Question: Given the lengths of the sides of 2 triangles. Determine if the second triangle can fit inside the first triangle?
For more detailed info read the full problem statement below:
<URL>
My implementation below tries all the (3!)^2 possible combinations of aligning the bases of the triangles. It then tries to shift the second triangle inside the first triangle while checking that the base of the second triangle doesn't exceed the base of the first triangle.
But I keep getting Wrong Answer(WA) #16.

The case I gave is the second image. It is obvious that if you rotate PQR to align the sides of length 2.77 and 3.0 the third vertex will not be inside triangle ABC. The side of length 4.2 can only be aligned along the side of len 5. Thus this case is satisfied only in the configuration show in the second image.
Can you help me find the bug, suggest some test cases where my algorithm breaks down. Alternative algorithms are also welcome.
'''
#include <cmath>
#include <iostream>
using namespace std;
const double PI = atan(1.0)* 4;
// Traingle ABC (Envelope)
double xa, ya, xb, yb, xc, yc;
// Traingle PQR (Postcard)
double xp, yp, xq, yq, xr, yr;
// Angle between sides AB and AC
double theta;
double signWrtLine(double x1, double y1, double x2, double y2, double x, double y)
{
double A = y2 - y1;
double B = x1 - x2;
double C = -(A * x1 + B * y1);
return (A * x + B * y + C);
}
bool fit()
{
if ((xr > xc) || (yq > yb)) return false;
if (signWrtLine(xa, ya, xb, yb, xq, yq) < 0) {
double d = (yq / tan(theta)) - xq;
return (xr + d <= xc);
}
return (signWrtLine(xa, ya, xb, yb, xq, yq) >= 0 &&
signWrtLine(xb, yb, xc, yc, xq, yq) >= 0 &&
signWrtLine(xc, yc, xa, ya, xq, yq) >= 0);
}
bool fit(double a[], double b[])
{
// generate the 3! permutations of the envelope
// loops i,k
for (int i = 0; i < 3; i++) {
double angle;
double u = a[i], v = a[(i + 1) % 3], w = a[(i + 2) % 3];
for (int k = 0; k < 2; k++) {
switch (k) {
case 0:
xa = 0, ya = 0;
angle = theta = acos((u * u + v * v - w * w) / (2 * u * v));
xb = v * cos(angle), yb = v * sin(angle);
xc = u, yc = 0;
break;
case 1:
// reflect envelope
swap(v, w);
angle = theta = acos((u * u + v * v - w * w) / (2 * u * v));
xb = v * cos(angle), yb = v * sin(angle);
break;
}
// generate the 3! permutations of the postcard
// loops j,k
for (int j = 0; j < 3; j++) {
double angle;
double u = b[j], v = b[(j + 1) % 3], w = b[(j + 2) % 3];
for (int k = 0; k < 2; k++) {
switch (k) {
case 0:
xp = 0, yp = 0;
angle = acos((u * u + v * v - w * w) / (2 * u * v));
xq = v * cos(angle), yq = v * sin(angle);
xr = u, yr = 0;
break;
case 1:
// reflect postcard
swap(v, w);
angle = acos((u * u + v * v - w * w) / (2 * u * v));
xq = v * cos(angle), yq = v * sin(angle);
break;
}
if (fit()) return true;
}
}
}
}
return false;
}
int main()
{
double a[3], b[3];
for (int i = 0; i < 3; i++) cin >> a[i];
for (int i = 0; i < 3; i++) cin >> b[i];
if(fit(a, b)) cout << "YES" << endl;
else cout << "NO" << endl;
return 0;
}
'''
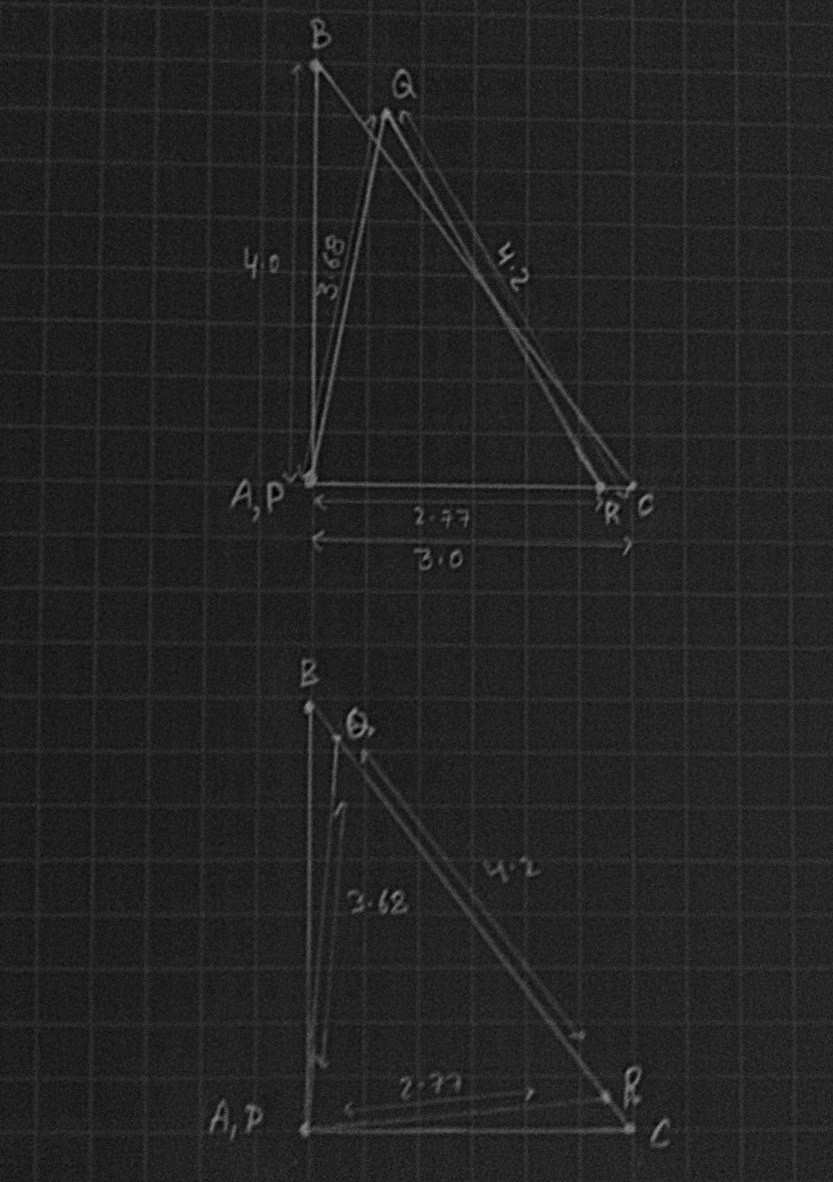
Answer: Use epsilon (1e-10) when comparing doubles!